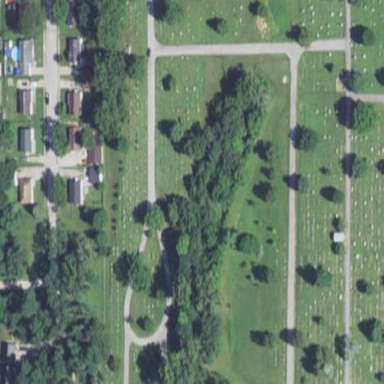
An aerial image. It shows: Cemetery.